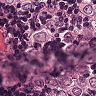
Metastatic tissue present: yes